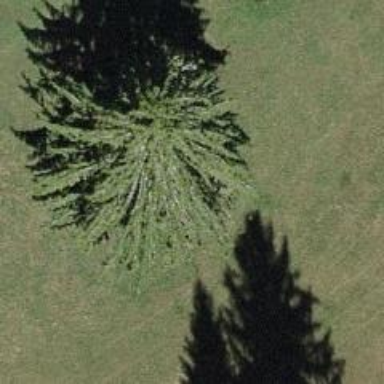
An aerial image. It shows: Evergreen needle-leaved tree in agricultural setting.